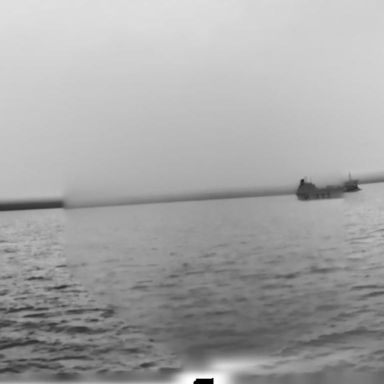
There is a liner in the infrared image.